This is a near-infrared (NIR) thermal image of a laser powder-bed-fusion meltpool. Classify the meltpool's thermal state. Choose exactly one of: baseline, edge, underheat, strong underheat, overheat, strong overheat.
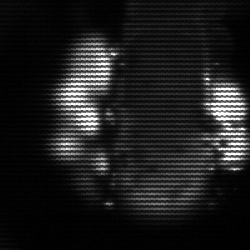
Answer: strong underheat